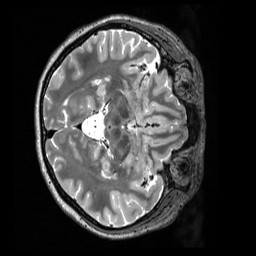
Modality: T2w
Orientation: axial
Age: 45
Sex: female
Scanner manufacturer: siemens
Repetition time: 3.2 s